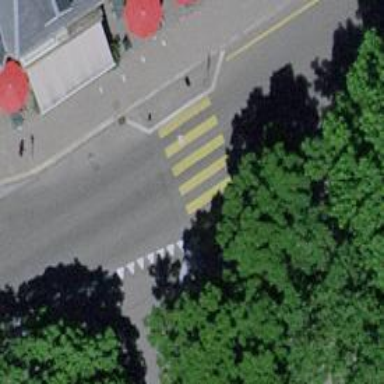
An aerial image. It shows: Kerb barrier.